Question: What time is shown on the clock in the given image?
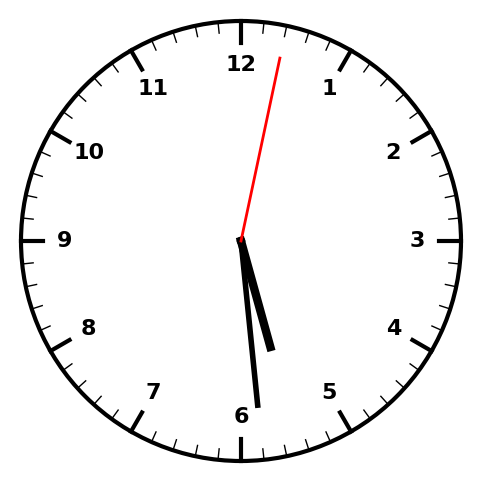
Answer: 05:29:02